Field crop: maize
Growth stage: 1
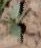
Species: datura